Field crop: maize
Growth stage: 2
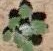
Species: chenopodium